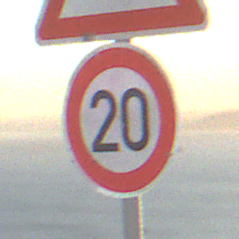
Verkehrszeichen: Geschwindigkeit20
Zusatzzeichen oben: KurveLinks
Umgebung: Outdoor, RoadRail
Tageszeit: SunriseSunset
Wetter: PartlyCloudy
Licht: Natural
Jahreszeit: NotSpecified
Kontrast: HighContrast